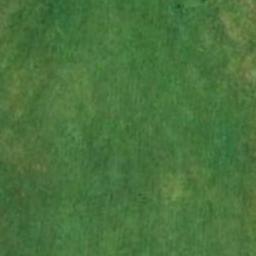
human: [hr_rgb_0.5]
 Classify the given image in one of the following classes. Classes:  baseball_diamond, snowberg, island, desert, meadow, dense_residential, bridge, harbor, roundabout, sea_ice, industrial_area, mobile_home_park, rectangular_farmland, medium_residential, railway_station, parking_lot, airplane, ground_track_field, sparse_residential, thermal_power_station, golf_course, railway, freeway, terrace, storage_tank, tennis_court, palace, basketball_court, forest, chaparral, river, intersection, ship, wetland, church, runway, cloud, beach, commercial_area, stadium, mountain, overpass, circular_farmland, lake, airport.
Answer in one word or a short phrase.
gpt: meadow